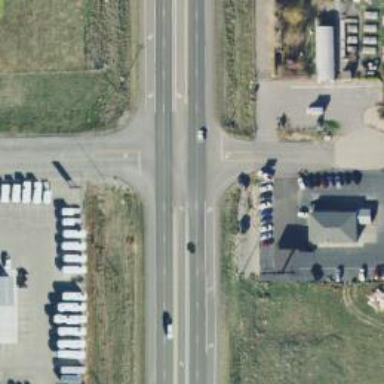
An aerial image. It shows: Stop road.